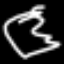
Label: squiggle